Aerial crown-view tile of a tropical tree (Barro Colorado Island, Panama), acquired 20240813:
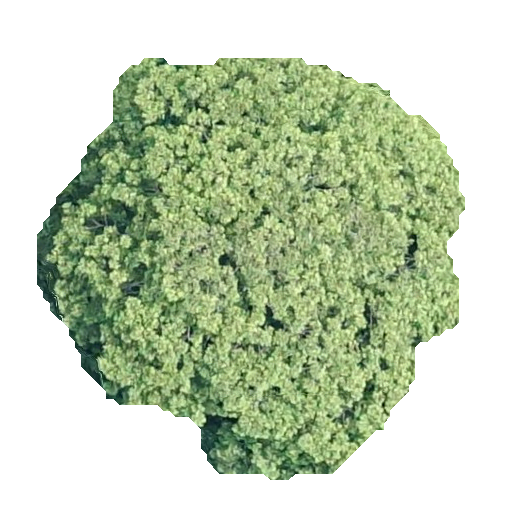
Species: Dipteryx oleifera
GBIF accepted scientific name: Dipteryx oleifera
Crown area: 200.181 m²